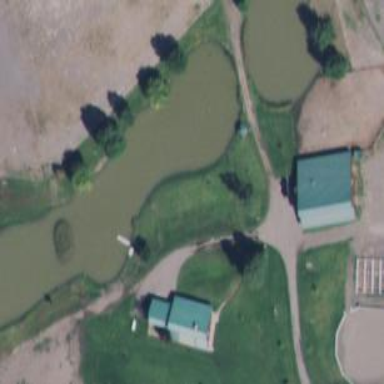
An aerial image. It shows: Pond surrounded by natural water.